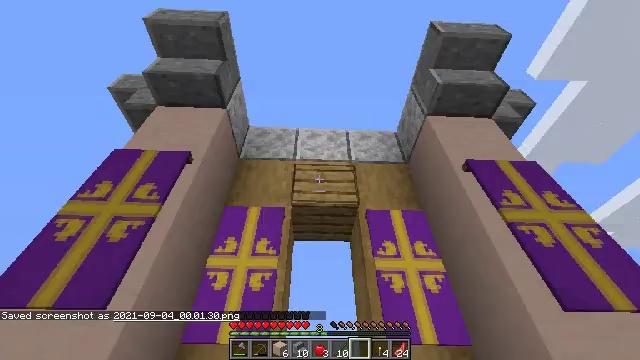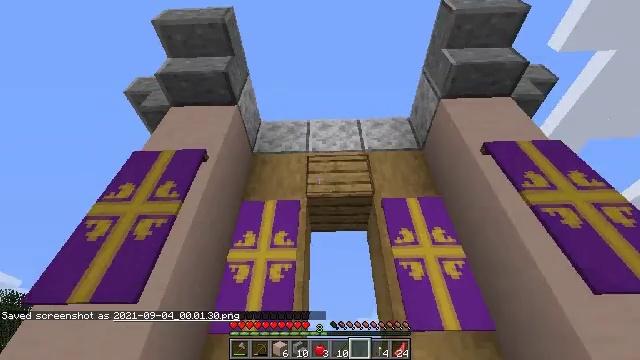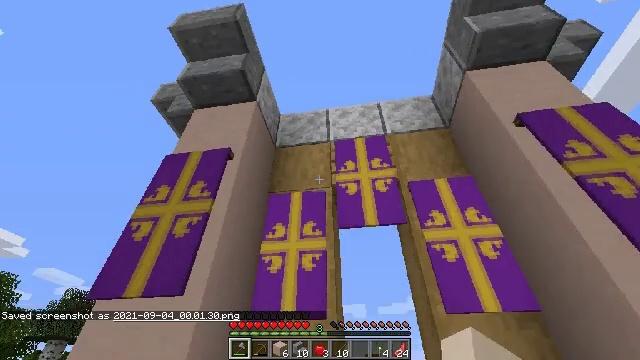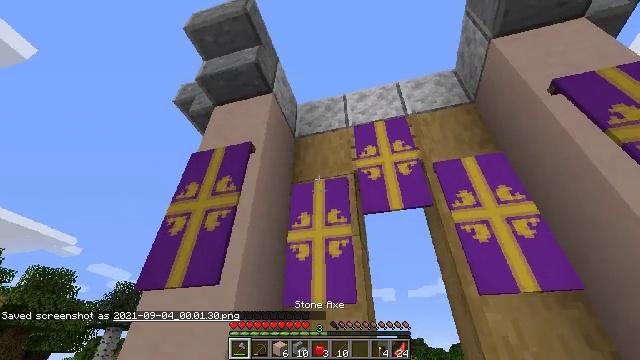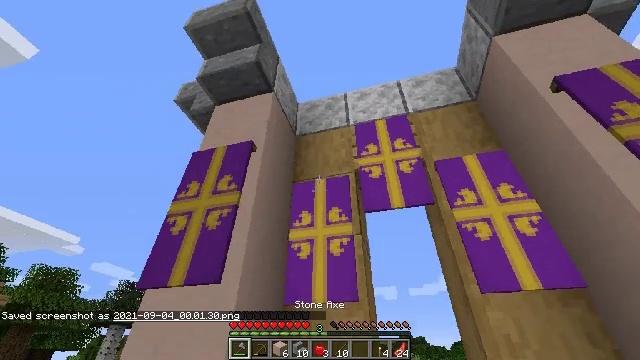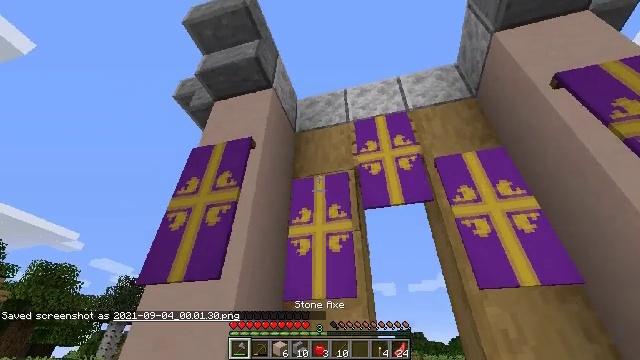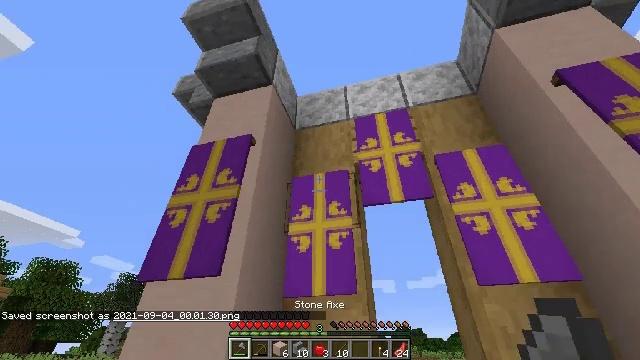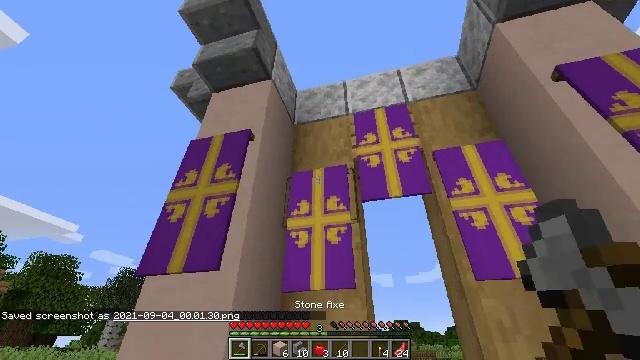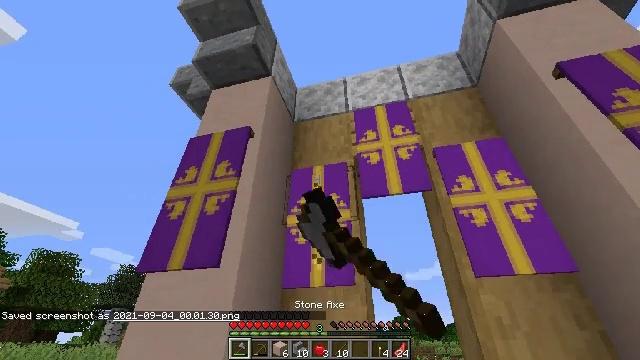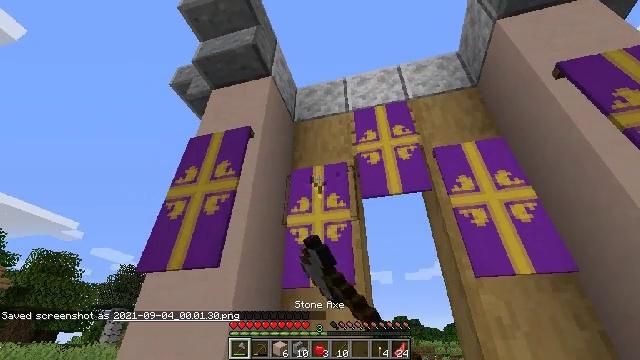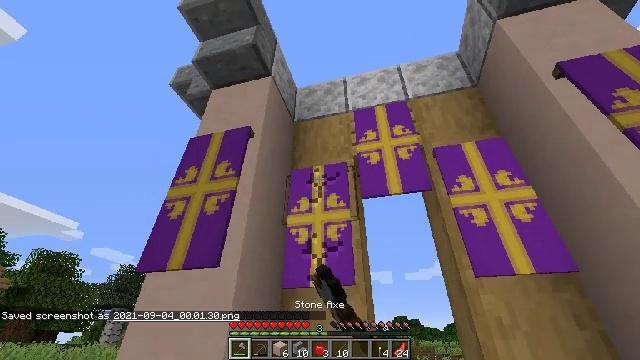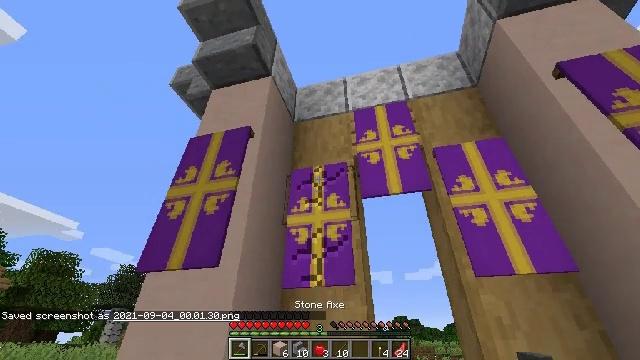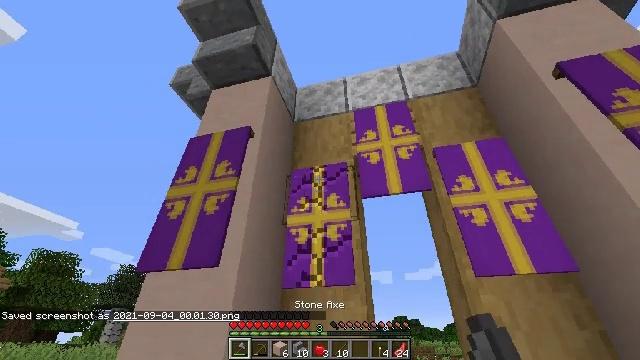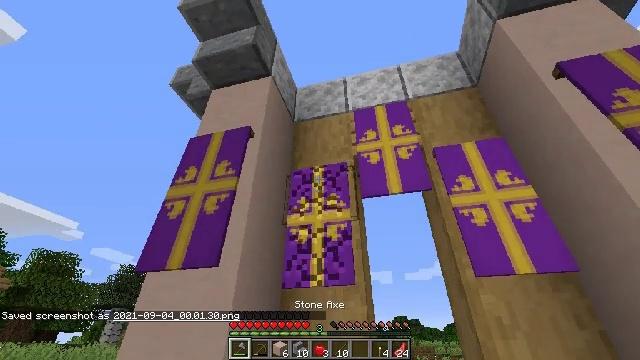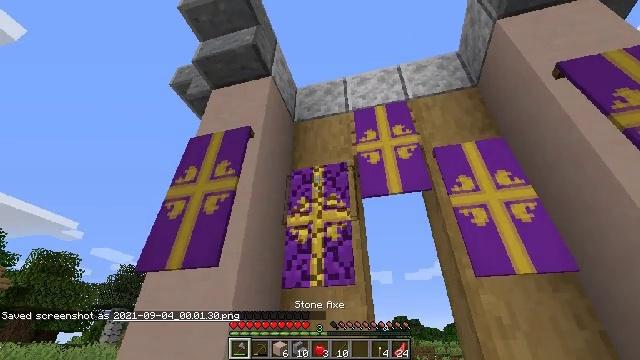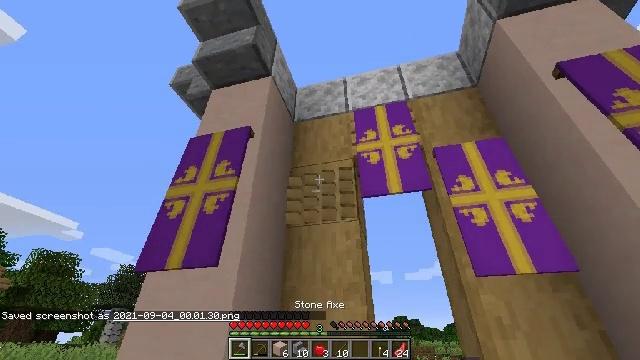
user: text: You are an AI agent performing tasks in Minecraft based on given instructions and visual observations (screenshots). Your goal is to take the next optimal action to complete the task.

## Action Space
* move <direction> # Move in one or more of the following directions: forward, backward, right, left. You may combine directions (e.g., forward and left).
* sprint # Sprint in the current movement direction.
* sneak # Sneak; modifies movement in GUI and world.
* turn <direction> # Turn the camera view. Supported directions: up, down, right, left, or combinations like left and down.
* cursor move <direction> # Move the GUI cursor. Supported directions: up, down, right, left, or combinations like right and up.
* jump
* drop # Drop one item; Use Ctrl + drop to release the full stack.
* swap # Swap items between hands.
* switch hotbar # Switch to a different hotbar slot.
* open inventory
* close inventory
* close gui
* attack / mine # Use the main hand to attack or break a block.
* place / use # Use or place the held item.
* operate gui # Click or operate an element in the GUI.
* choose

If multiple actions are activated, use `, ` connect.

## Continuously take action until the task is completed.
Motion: motion action
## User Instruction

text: Attack the wall to gather the purple wall banner.
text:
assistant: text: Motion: turn left and down
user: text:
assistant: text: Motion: turn left and down, switch to hotbar 1
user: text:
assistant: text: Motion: turn left and down, switch to hotbar 1
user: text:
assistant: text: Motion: switch to hotbar 1
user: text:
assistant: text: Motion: switch to hotbar 1
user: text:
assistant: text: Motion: no_op
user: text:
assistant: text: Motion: turn down, attack / mine
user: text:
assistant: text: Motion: attack / mine
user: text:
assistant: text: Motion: attack / mine
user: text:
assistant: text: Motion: attack / mine
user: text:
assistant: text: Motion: attack / mine
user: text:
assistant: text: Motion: attack / mine
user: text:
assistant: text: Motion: attack / mine
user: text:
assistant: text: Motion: attack / mine
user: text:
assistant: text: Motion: attack / mine
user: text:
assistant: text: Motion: attack / mine
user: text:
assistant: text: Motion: attack / mine
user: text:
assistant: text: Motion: attack / mine
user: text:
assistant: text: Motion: turn right, attack / mine
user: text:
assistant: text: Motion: move right, turn right
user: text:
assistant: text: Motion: move right, turn right
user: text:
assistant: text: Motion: move right
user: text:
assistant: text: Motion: no_op
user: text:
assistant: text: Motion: no_op
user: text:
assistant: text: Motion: no_op
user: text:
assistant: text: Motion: attack / mine
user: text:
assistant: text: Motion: attack / mine
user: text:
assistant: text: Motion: attack / mine
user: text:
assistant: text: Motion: attack / mine
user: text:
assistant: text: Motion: attack / mine